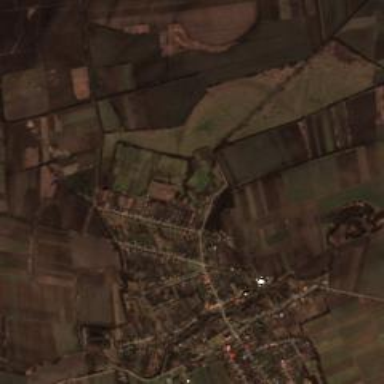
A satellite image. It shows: Residential area in village.